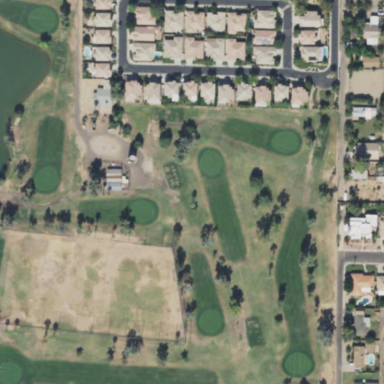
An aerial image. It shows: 9-hole golf course in leisure land setting.